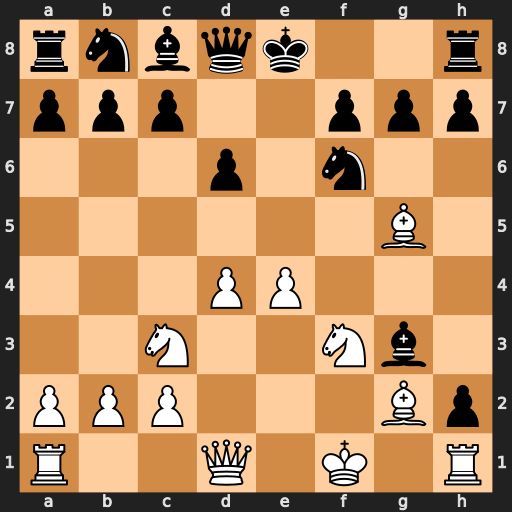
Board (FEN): rnbqk2r/ppp2ppp/3p1n2/6B1/3PP3/2N2Nb1/PPP3Bp/R2Q1K1R
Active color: w
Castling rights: kq
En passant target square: -
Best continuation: Ne2 h6 Bxf6 Qxf6 Nxg3